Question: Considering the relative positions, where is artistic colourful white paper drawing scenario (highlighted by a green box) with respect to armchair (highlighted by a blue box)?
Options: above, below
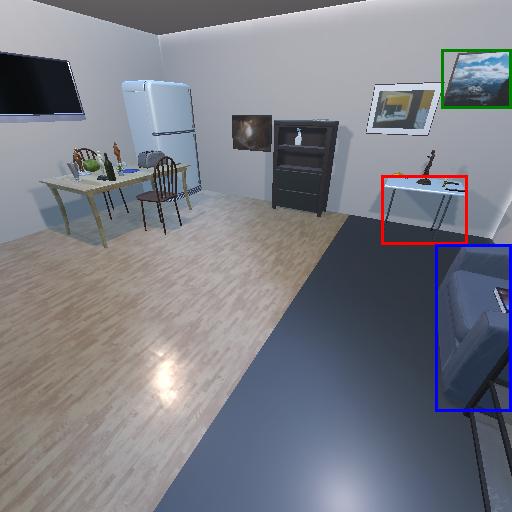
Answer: above